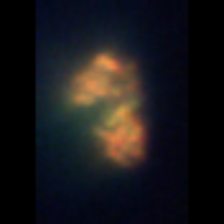
Taxon: Unknown_detritus
Group: Unknown